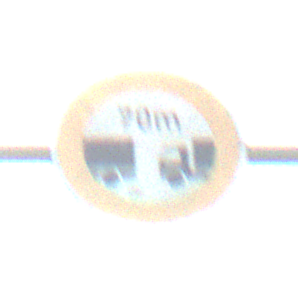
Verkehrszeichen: VerbotUnterschreitenMindestabstand
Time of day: MorningAfternoon
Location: Outdoor (Nature)
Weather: PartlyCloudy
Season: NotSpecified
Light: Natural